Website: bh-photo
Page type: receipt
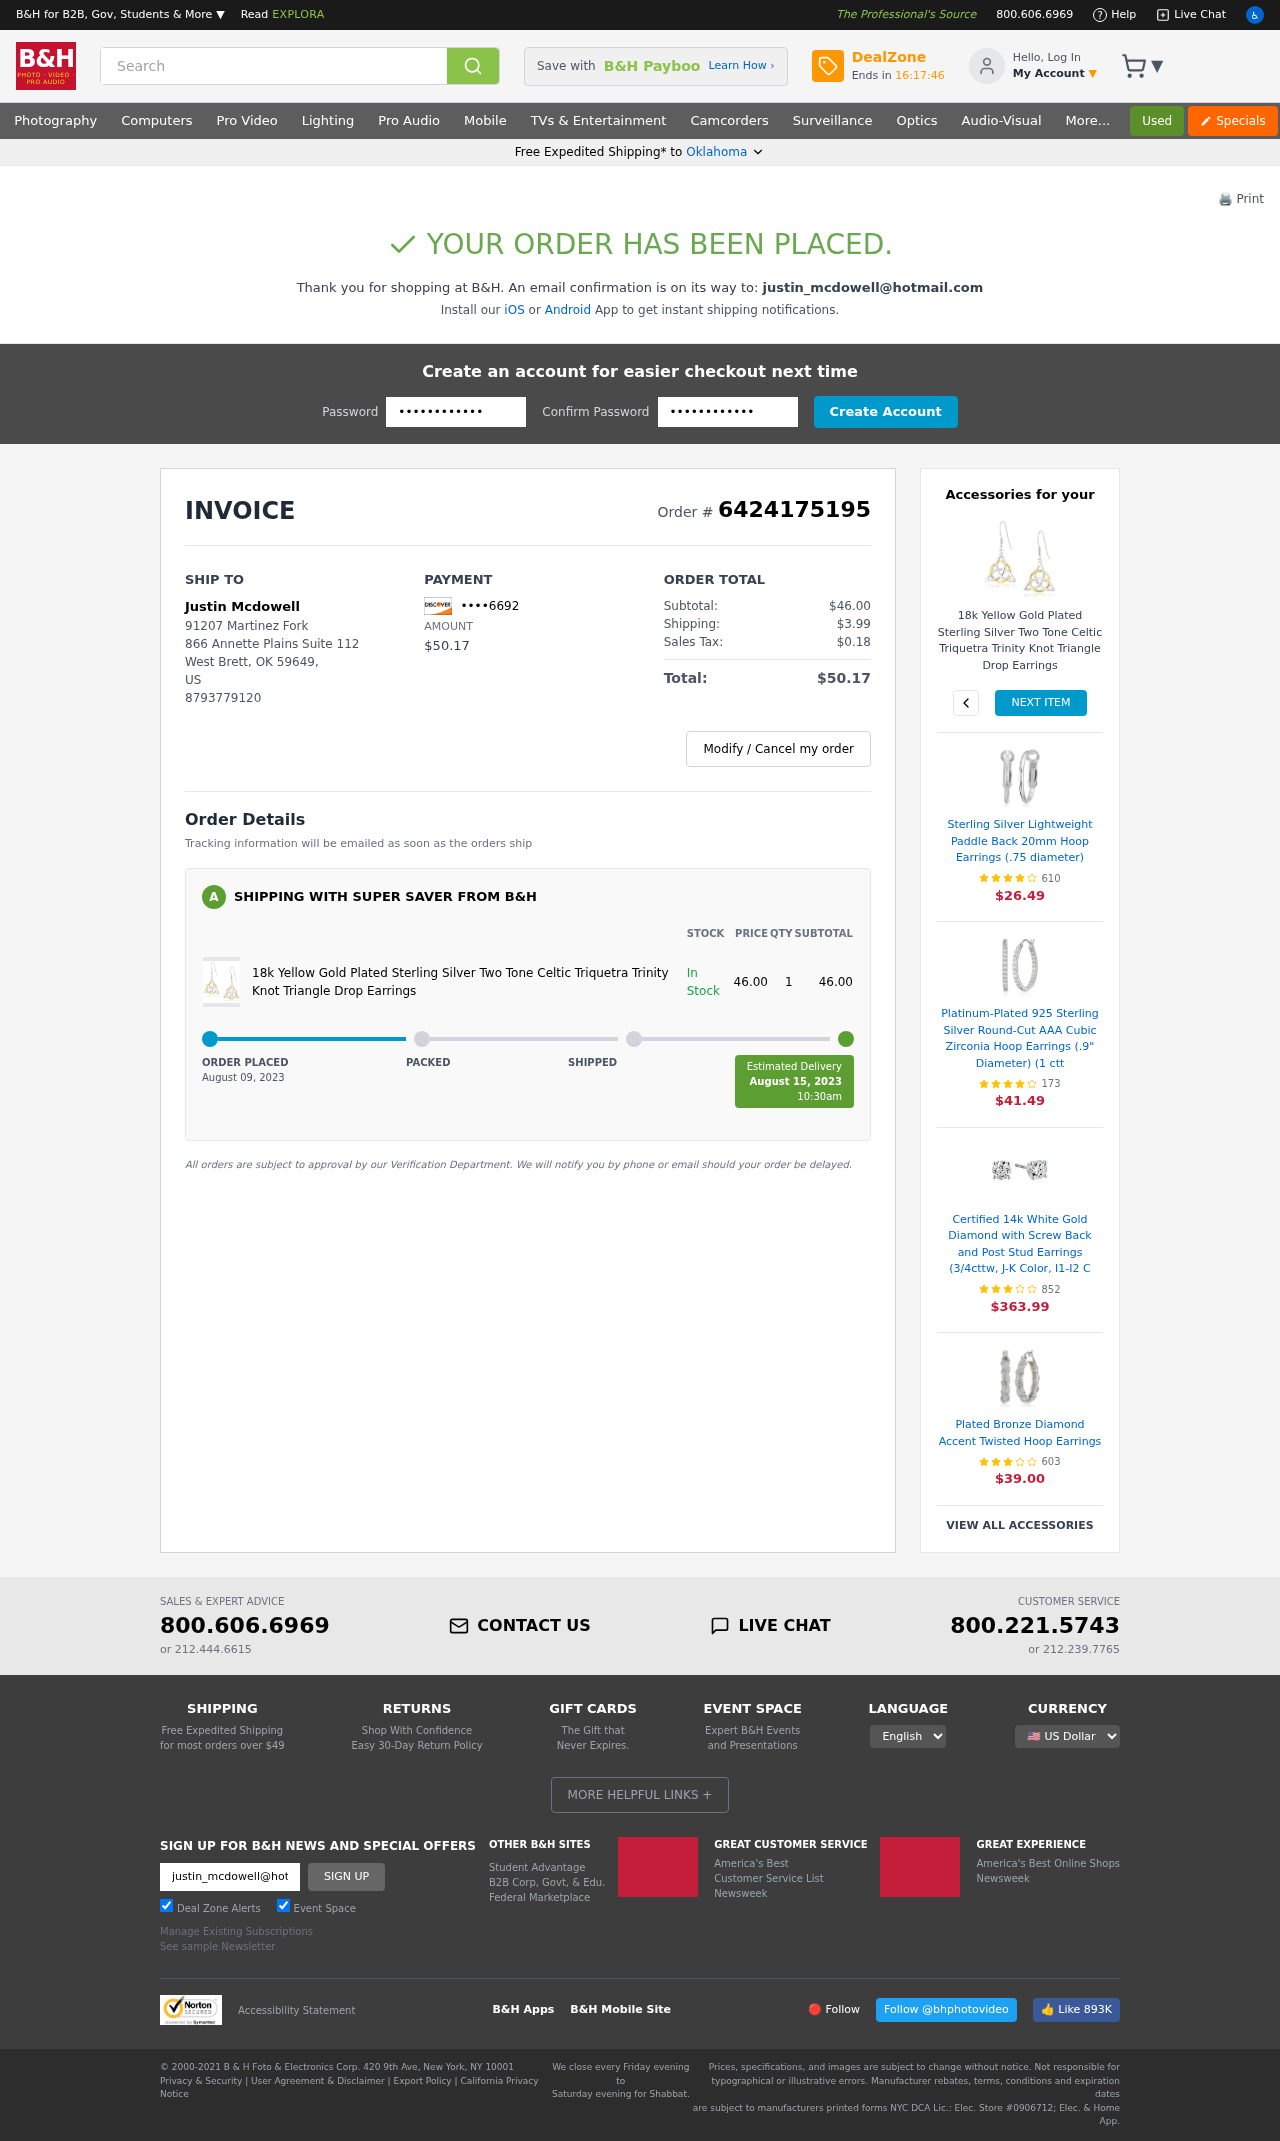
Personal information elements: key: PII_CARD_LAST4
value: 6692
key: PII_CITY
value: West Brett
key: PII_EMAIL
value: justin_mcdowell@hotmail.com
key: PII_FULLNAME
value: Justin Mcdowell
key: PII_PHONE
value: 8793779120
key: PII_POSTCODE
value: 59649
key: PII_STATE
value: Oklahoma
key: PII_STATE_ABBR
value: OK
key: PII_STREET
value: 91207 Martinez Fork
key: PII_STREET2
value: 866 Annette Plains Suite 112
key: PII_COUNTRY_CODE
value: US
Product elements: key: PRODUCT1_NAME
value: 18k Yellow Gold Plated Sterling Silver Two Tone Celtic Triquetra Trinity Knot Triangle Drop Earrings
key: PRODUCT1_PRICE
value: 46
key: PRODUCT1_QUANTITY
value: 1
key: PRODUCT1_NAME2
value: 18k Yellow Gold Plated Sterling Silver Two Tone Celtic Triquetra Trinity Knot Triangle Drop Earrings
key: PRODUCT2_NAME
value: Sterling Silver Lightweight Paddle Back 20mm Hoop Earrings (.75 diameter)
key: PRODUCT2_NUM_RATINGS
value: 610
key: PRODUCT2_PRICE
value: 26.49
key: PRODUCT3_NAME
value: Platinum-Plated 925 Sterling Silver Round-Cut AAA Cubic Zirconia Hoop Earrings (.9" Diameter) (1 ctt
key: PRODUCT3_NUM_RATINGS
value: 173
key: PRODUCT3_PRICE
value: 41.49
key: PRODUCT4_NAME
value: Certified 14k White Gold Diamond with Screw Back and Post Stud Earrings (3/4cttw, J-K Color, I1-I2 C
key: PRODUCT4_NUM_RATINGS
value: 852
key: PRODUCT4_PRICE
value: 363.99
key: PRODUCT5_NAME
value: Plated Bronze Diamond Accent Twisted Hoop Earrings
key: PRODUCT5_NUM_RATINGS
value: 603
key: PRODUCT5_PRICE
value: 39.00
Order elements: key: ORDER_ID
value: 6424175195
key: ORDER_TOTAL
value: $50.17
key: ORDER_SUBTOTAL
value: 46.00
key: ORDER_SUBTOTAL
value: $46.00
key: ORDER_SHIPPING_COST
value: $3.99
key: ORDER_TAX
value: $0.18
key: ORDER_DATE
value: August 09, 2023
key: ORDER_DELIVERY_DATE
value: August 15, 2023
Search elements: key: HEADER_SEARCH
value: Search